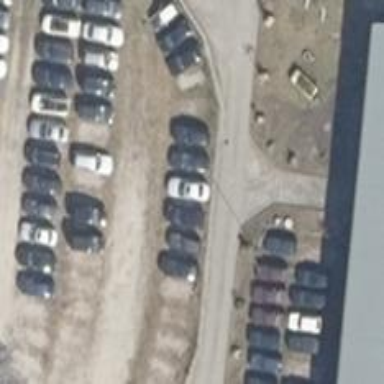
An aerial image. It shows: Parking aisle designated as service road.